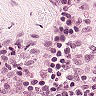
Metastatic tissue present: no